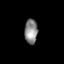
Tissue: skin
Cell type: Epithelial cells
Senescence score: 0.2759
Nuclear area (px): 313
Mean DAPI intensity: 137.914